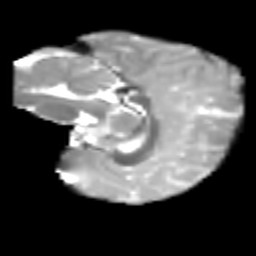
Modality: T2w
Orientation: sagittal
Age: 6
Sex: male
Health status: healthy